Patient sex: M
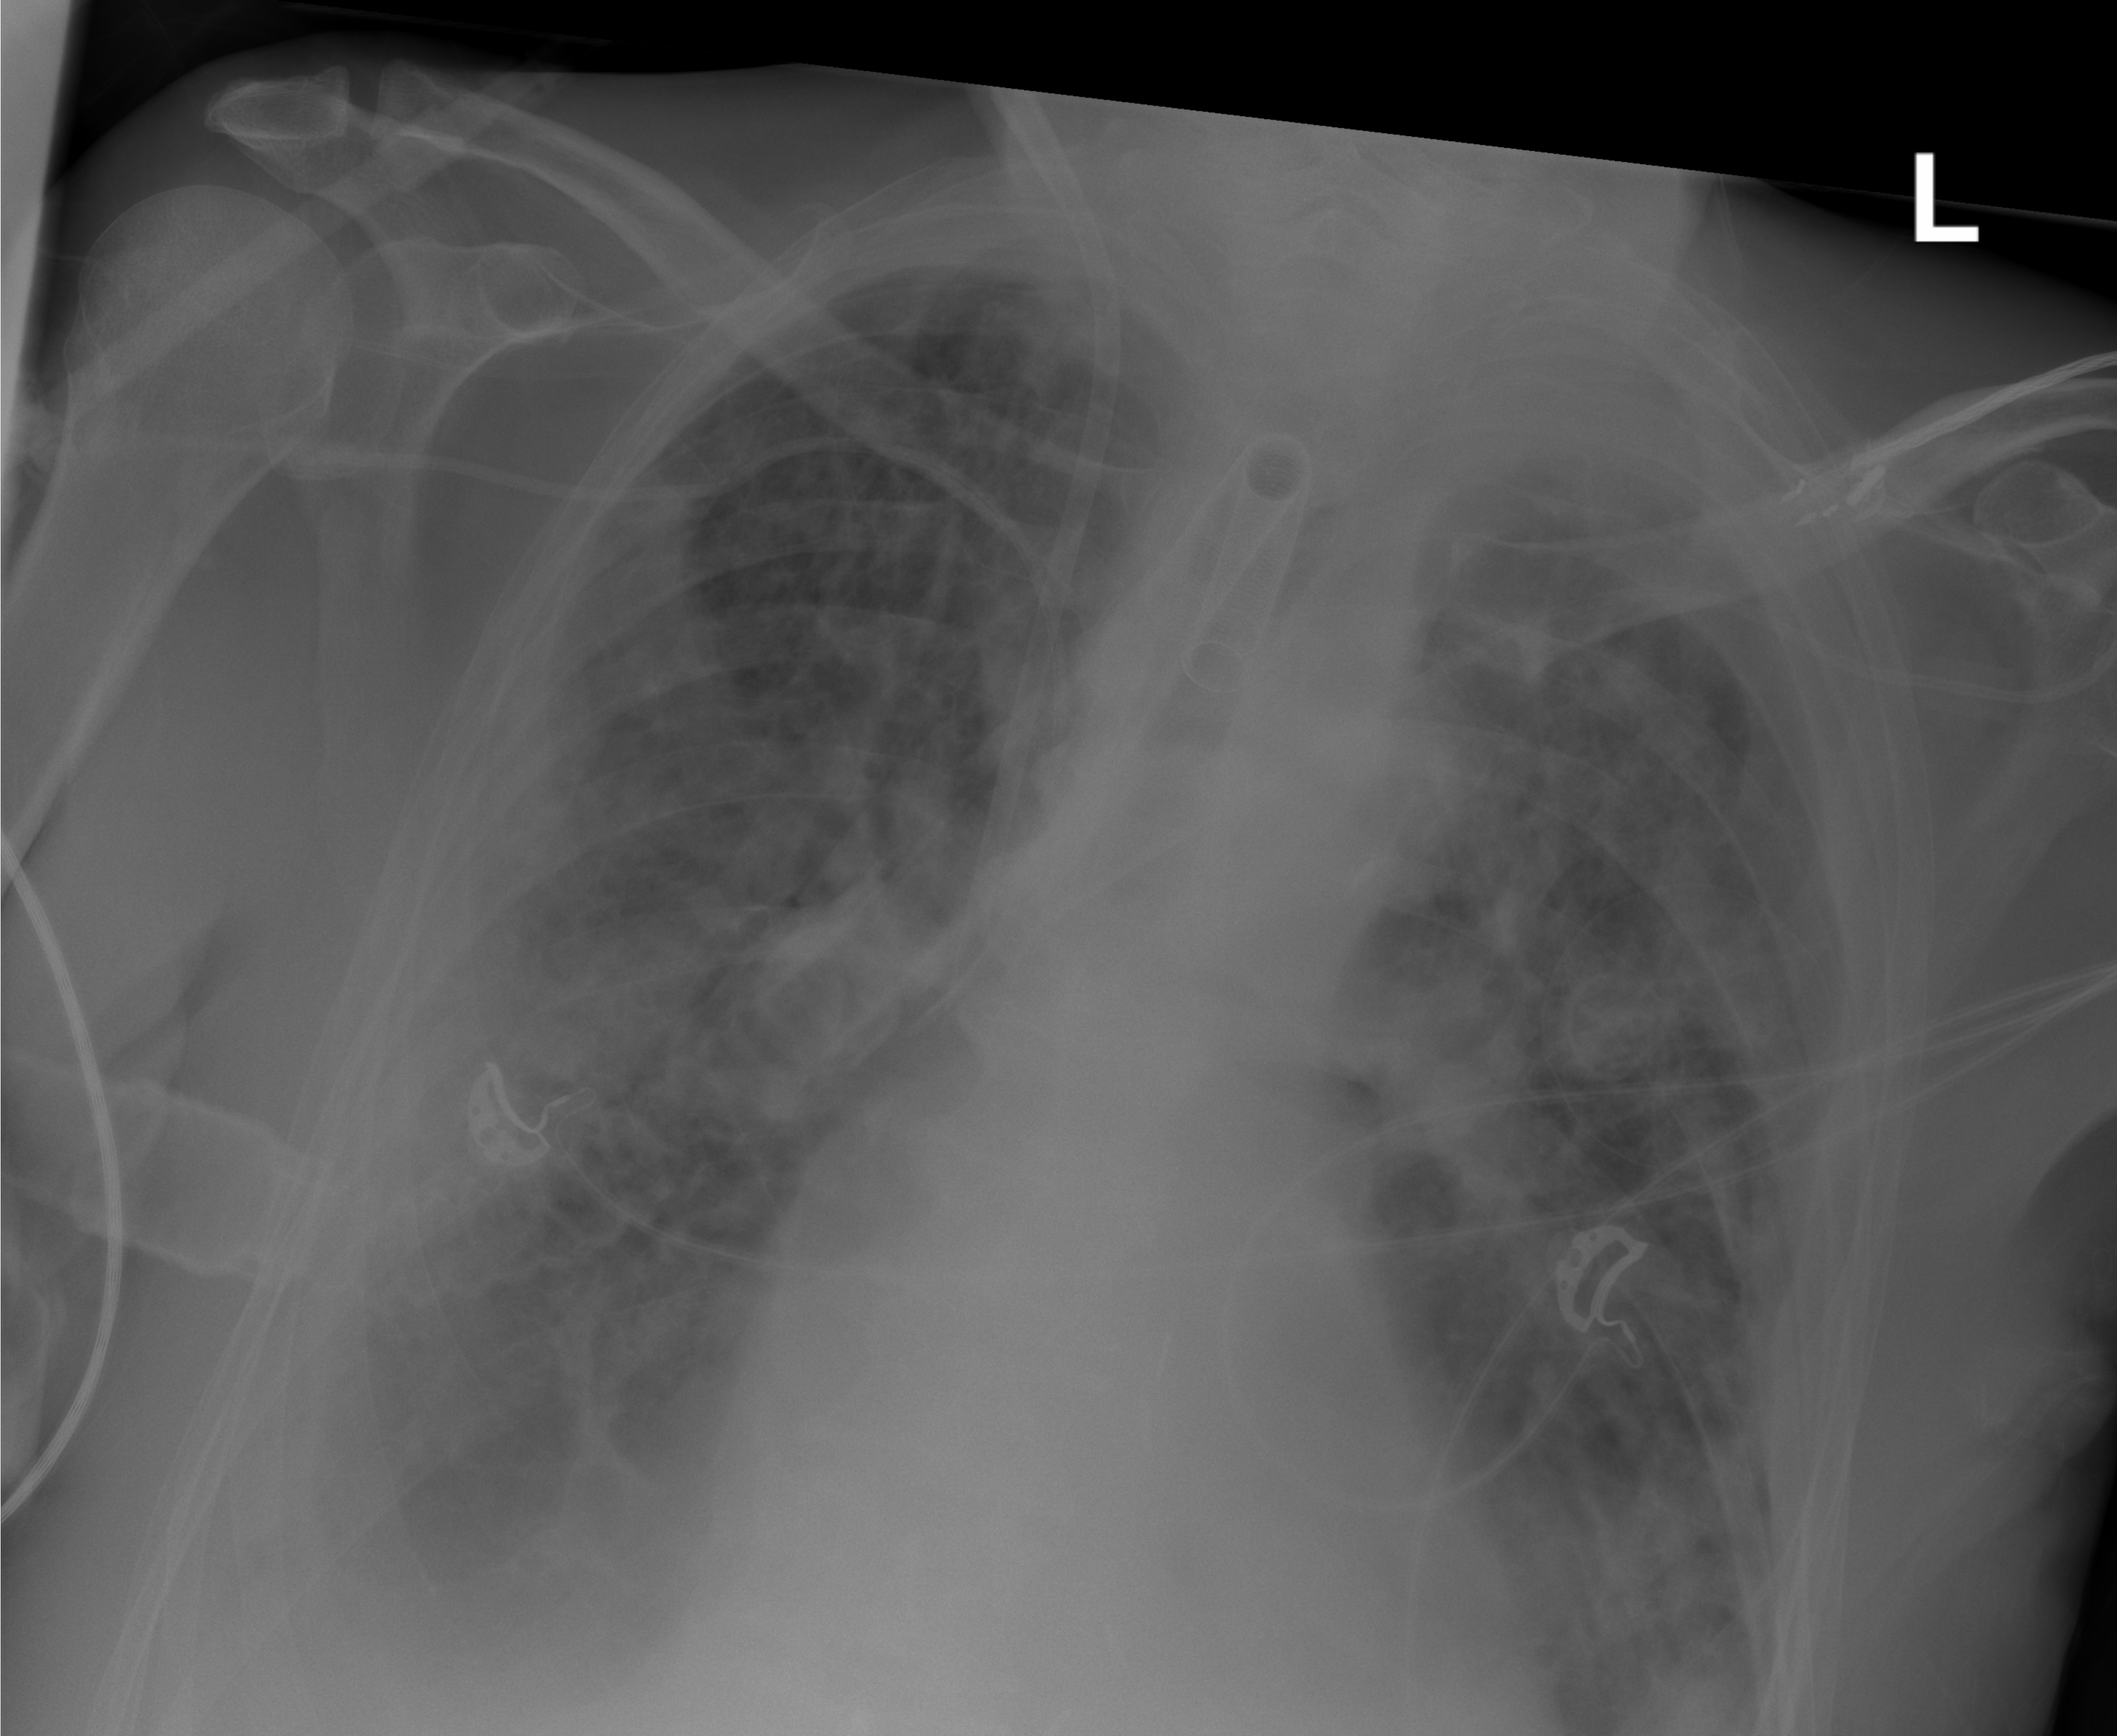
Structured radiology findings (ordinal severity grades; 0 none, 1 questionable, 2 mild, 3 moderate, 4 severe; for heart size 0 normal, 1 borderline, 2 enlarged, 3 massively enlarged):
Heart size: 2
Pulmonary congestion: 2
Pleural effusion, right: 3
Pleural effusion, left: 2
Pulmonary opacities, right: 3
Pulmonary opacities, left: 3
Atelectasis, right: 2
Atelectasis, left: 2